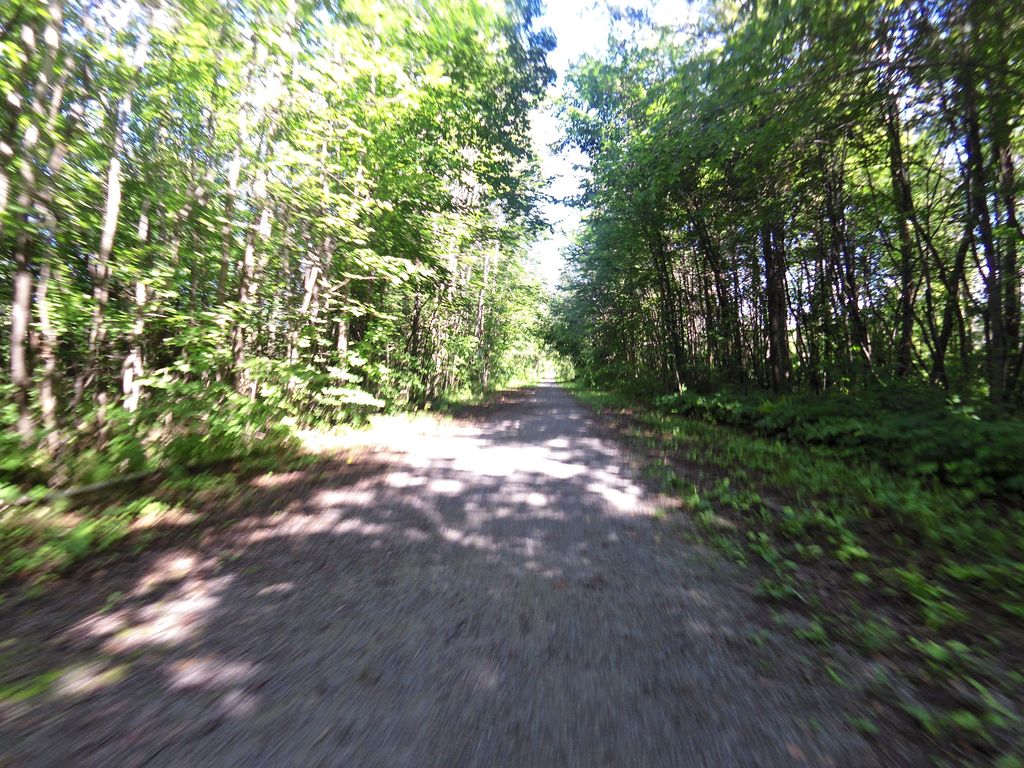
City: ottawa-gatineau